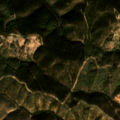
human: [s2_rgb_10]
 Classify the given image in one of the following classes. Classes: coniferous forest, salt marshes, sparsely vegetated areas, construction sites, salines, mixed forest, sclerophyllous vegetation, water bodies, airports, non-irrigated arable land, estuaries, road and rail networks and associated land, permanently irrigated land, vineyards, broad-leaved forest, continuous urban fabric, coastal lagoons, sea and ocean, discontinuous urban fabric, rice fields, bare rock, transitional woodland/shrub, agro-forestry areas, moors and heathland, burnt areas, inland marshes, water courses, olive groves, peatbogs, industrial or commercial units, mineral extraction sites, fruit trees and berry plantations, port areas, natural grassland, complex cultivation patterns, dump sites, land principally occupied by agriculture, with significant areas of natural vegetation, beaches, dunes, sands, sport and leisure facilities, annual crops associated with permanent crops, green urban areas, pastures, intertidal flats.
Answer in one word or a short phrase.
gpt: land principally occupied by agriculture, with significant areas of natural vegetation, broad-leaved forest, transitional woodland/shrub